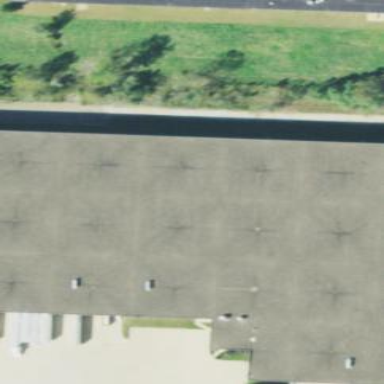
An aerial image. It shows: Warehouse building.